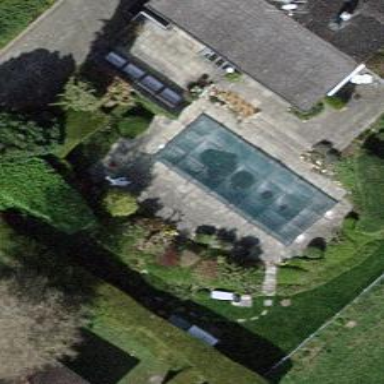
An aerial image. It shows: Swimming pool located in leisure land.